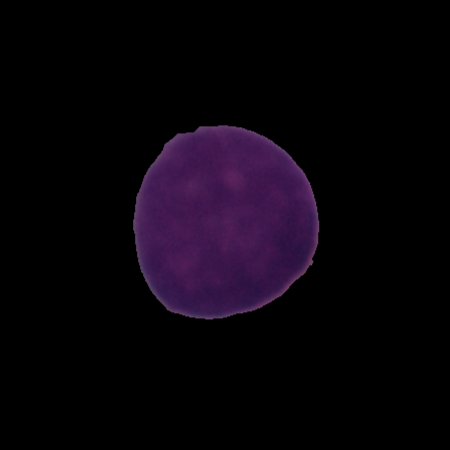
Label: cancer